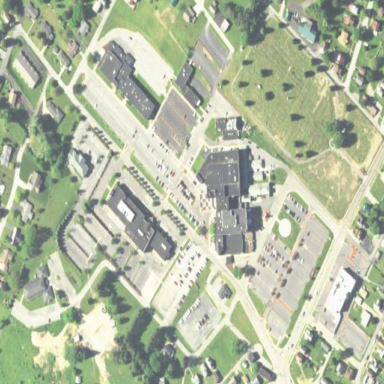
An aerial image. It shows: Hospital providing healthcare services.